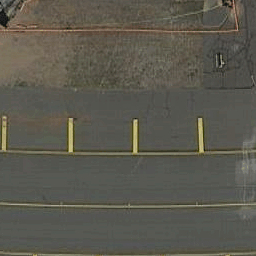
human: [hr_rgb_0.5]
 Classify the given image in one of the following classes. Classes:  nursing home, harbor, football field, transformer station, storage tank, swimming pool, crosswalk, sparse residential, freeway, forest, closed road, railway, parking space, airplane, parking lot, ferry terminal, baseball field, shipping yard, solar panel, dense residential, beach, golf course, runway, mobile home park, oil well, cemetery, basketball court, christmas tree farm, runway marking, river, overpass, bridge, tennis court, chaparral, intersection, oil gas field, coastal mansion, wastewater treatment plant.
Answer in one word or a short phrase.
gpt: runway marking